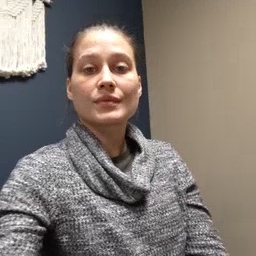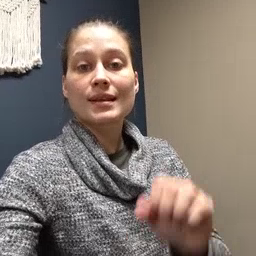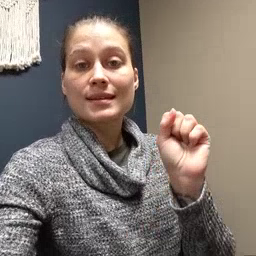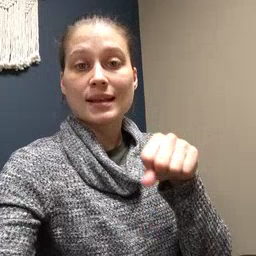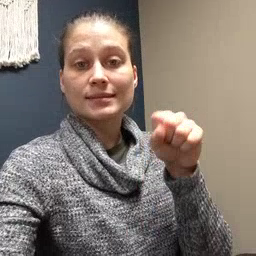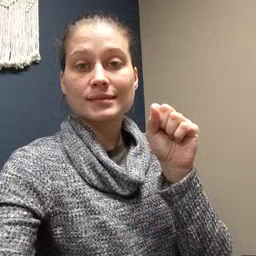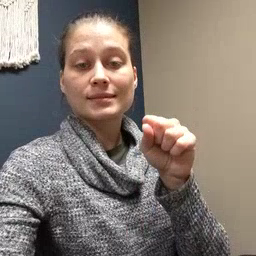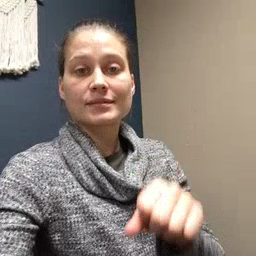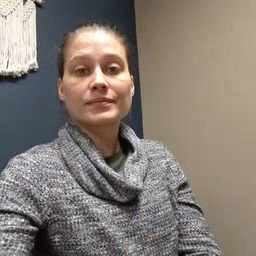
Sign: yes